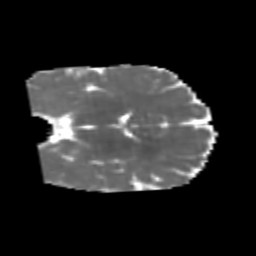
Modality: MD
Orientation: coronal
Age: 6
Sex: male
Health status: healthy